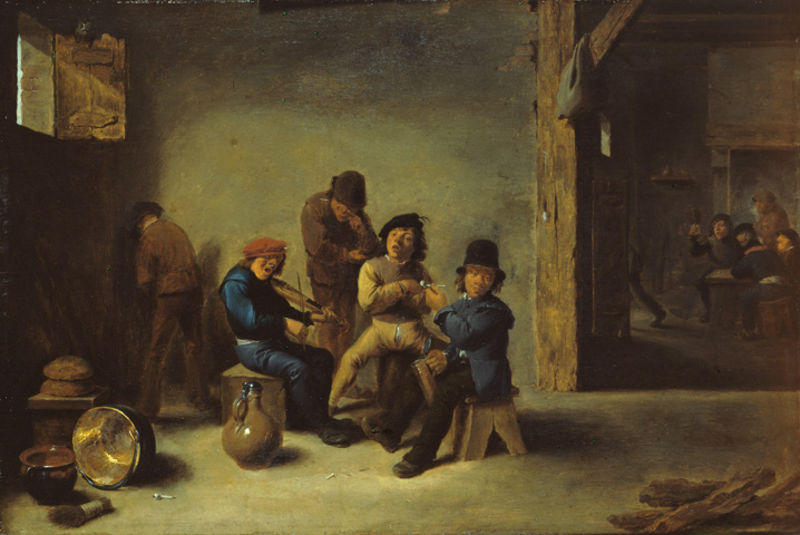
Titel: Zechende und rauchende Bauern in der Schenke
Künstler: David d. J. Teniers
Standort: Karlsruhe
Institution: Staatliche Kunsthalle Karlsruhe
Schlagwörter: blau, feder, gemälde, mann, schatten, menschen, braun, fenster, holz, hut, licht, männer, pfeiler, raum, stuhl, tisch, zimmer, haus, rot, beige, fest, gesellschaft, malerei, zylinder, betrunken, feier, feiern, flasche, jacke, kappe, kneipe, mütze, saufen, trinken, wand, wirtschaft, arm, schale, bild, holland, innenraum, instrument, niederlande, boden, gold, interieur, gesang, musik, musiker, zilinder, alltag, bauern, genre, kamin, kinder, amphore, kanne, krug, schalen, ton, topf, ecke, bogen, jungen, bank, hocker, schemel, gäste, wein, weib, spielen, pfeife, rauchen, musizieren, vasen, balken, stube, töpfe, fensterladen, bierkrug, gefäß, bier, geige, geiger, violine, barett, scheiter, krüge, singen, sänger, zigarette, raucher, stall, holländisch, zwerg, trinker, trunkenheit, eimer, gesinde, zink, spaß, fidel, fiedel, gasthaus, gasthof, schänke, wirtshaus, zecher, holzbalken, kessel, gaststube, tabak, flandern, kann, breitbeinig, musikanten, freunde, gastwirtschaft, besoffen, pub, pinkeln, urinieren, zechen, pinkelt, hosenstall, msik, ##bank, knepe, schemelbalken, gstraum, pup, popeln, interueur, b auernszene